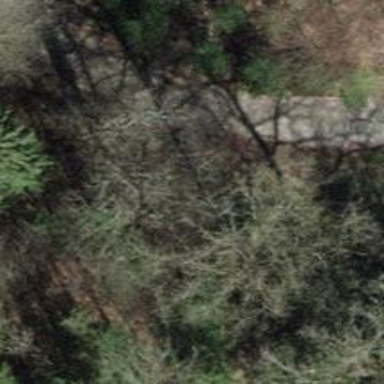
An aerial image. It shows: Path with surface of woodchips.